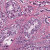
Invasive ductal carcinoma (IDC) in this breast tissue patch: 1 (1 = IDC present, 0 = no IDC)